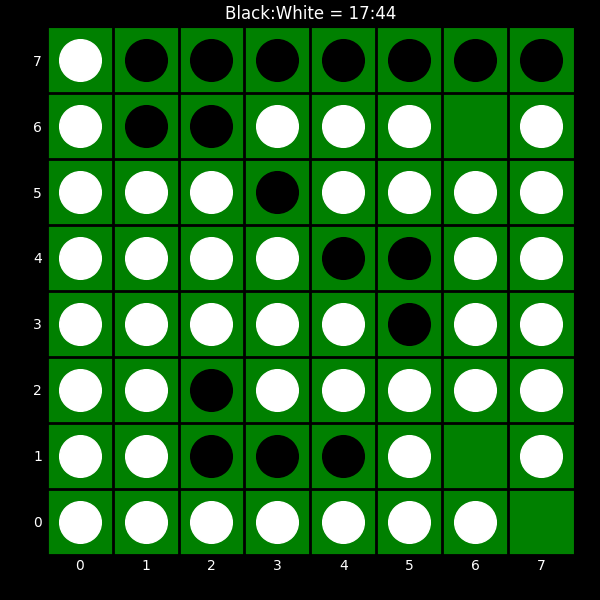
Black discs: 17
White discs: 44